Question: I have the following data model:

After opening a document, I would like to list the layers (as sections) with the underlying objects in a 'UITableView'.
I have implemented the fetched results controller the following way:
'''
- (NSFetchedResultsController *)fetchedResultsController
{
if (fetchedResultsController != nil) {
return fetchedResultsController;
}
// Create the fetch request for the entity
NSFetchRequest *fetchRequest = [[NSFetchRequest alloc] init];
NSEntityDescription *entity = [NSEntityDescription entityForName:@"DB_Layer"
inManagedObjectContext:self.managedObjectContext];
[fetchRequest setEntity:entity];
// Set the batch size
[fetchRequest setFetchBatchSize:10];
// Sort by stacking order, descending
NSSortDescriptor *sortDescriptor = [[NSSortDescriptor alloc]
initWithKey:@"stackingOrder" ascending:NO];
NSArray *sortDescriptors = [[NSArray alloc] initWithObjects:sortDescriptor, nil];
[fetchRequest setSortDescriptors:sortDescriptors];
// Create the fetched results controller, and set this controller to be the delegate
NSFetchedResultsController *aFetchedResultsController = [[NSFetchedResultsController alloc]
initWithFetchRequest:fetchRequest
managedObjectContext:managedObjectContext
sectionNameKeyPath:nil cacheName:@"Layer"];
aFetchedResultsController.delegate = self;
self.fetchedResultsController = aFetchedResultsController;
// Fetch the results into the fetched results controller
NSError *error = nil;
if (![[self fetchedResultsController] performFetch:&error]) {
NSLog(@"Unresolved error %@, %@", error, [error userInfo]);
abort();
}
return fetchedResultsController;
}
'''
The problem is that this gives me the list of layers (even those belonging to other documents).
I believe I should use an 'NSPredicate' to narrow down the results, but I am not sure how.
What I would need to have is:
- 'DB_Layer'-
---
### EDIT:
Based on Richard Casey's answer, I can now get the list of layers, but it requires me to retrieve 'DB_Shape' objects (even those belonging to other documents), and filter them with predicates.
This is a big performance hit.
What I am really looking for is a way to do it the other way around:
- 'NSFetchedResultsController'- 'DB_Layer'- 'DB_Group''DB_Shape'
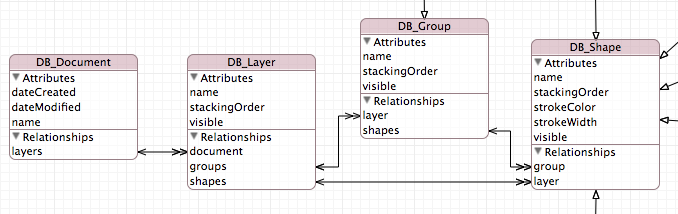
Answer: > What I am really looking for is a way to do it the other way around:- - -
A 'NSFetchResultsController' can only return kind of entity. So you cannot list both 'DB_Group' and 'DB_Shape' entities with the current model. The 'DB_Group' entity shares all attributes with 'DB_Shape' so you could make 'DB_Shape' a subentity of 'DB_Group'.
This way 'DB_Layer' only has a one-to-many for 'DB_Group' relation, that just so happen to include the shapes as well. You fetch request will then:
- 'DB_Group'- 'DB_Layer'- 'DB_Document'
For presentation you use 'isKindOfClass:' if you need different view types for groups and shapes.